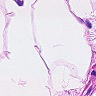
Metastatic tissue present: no